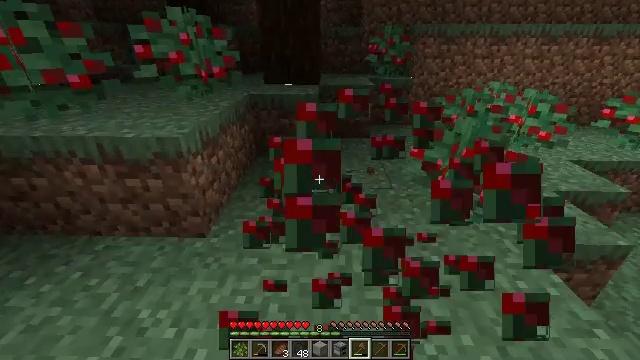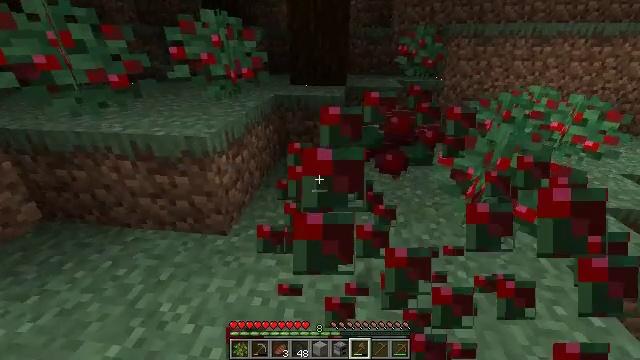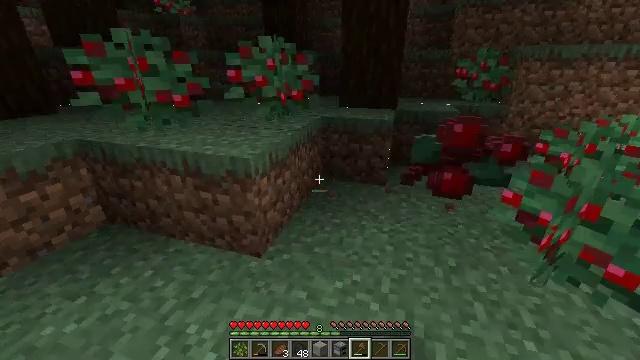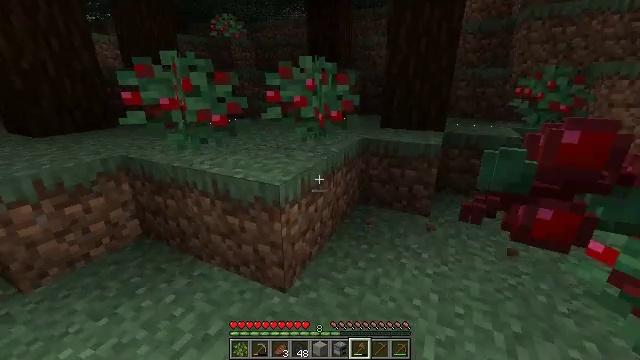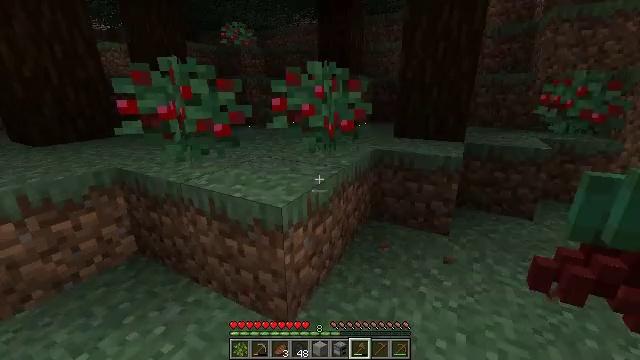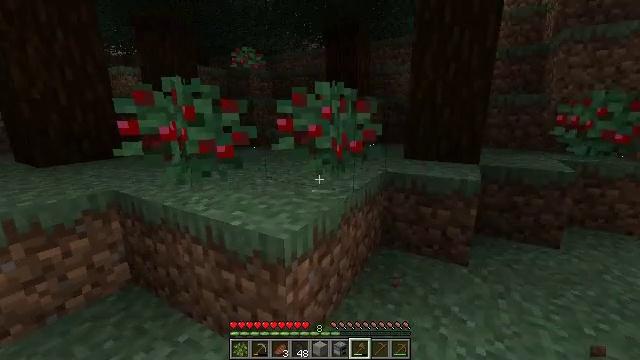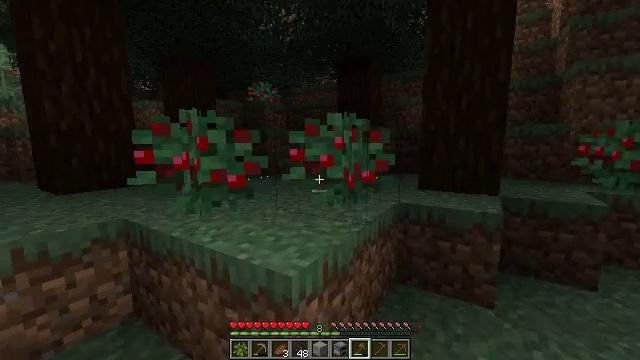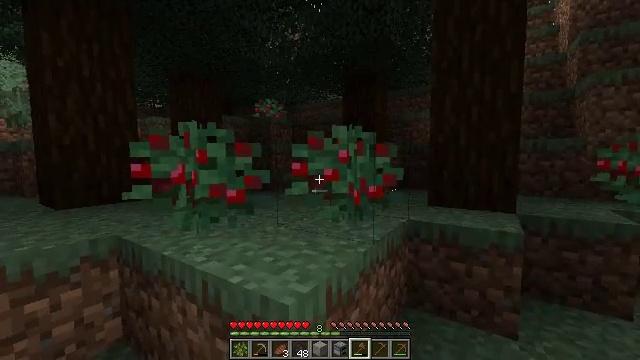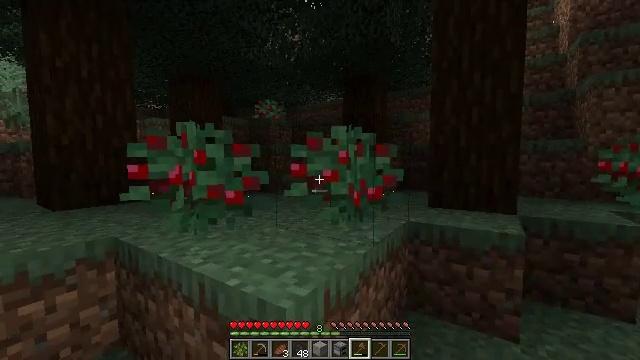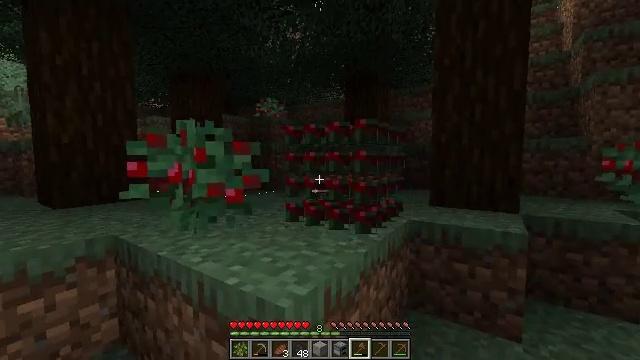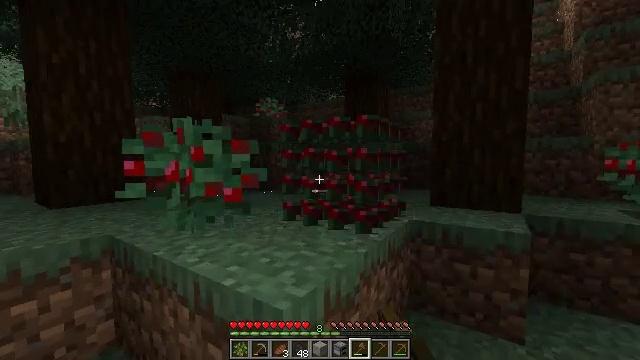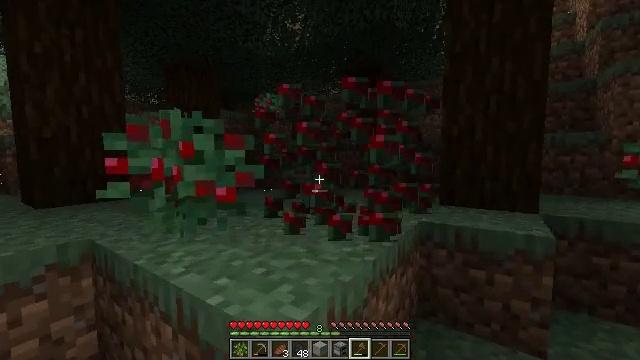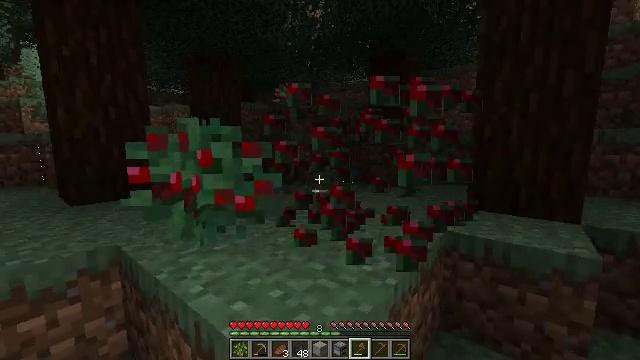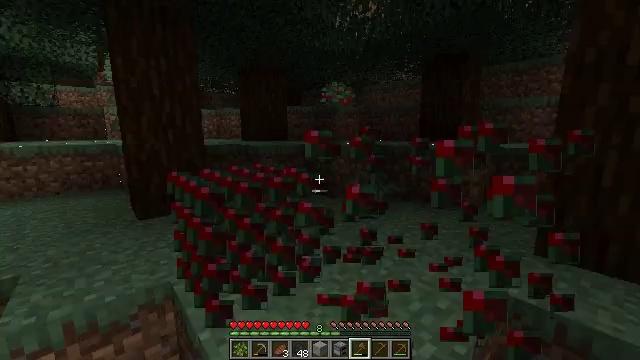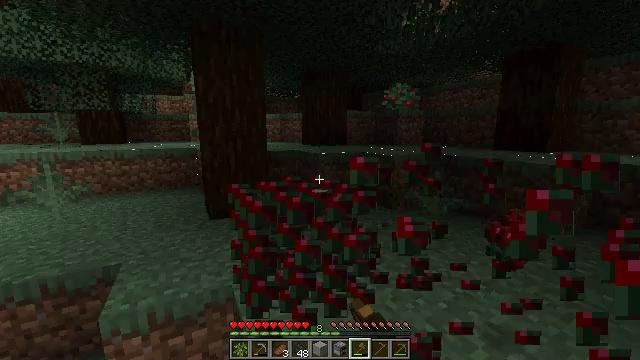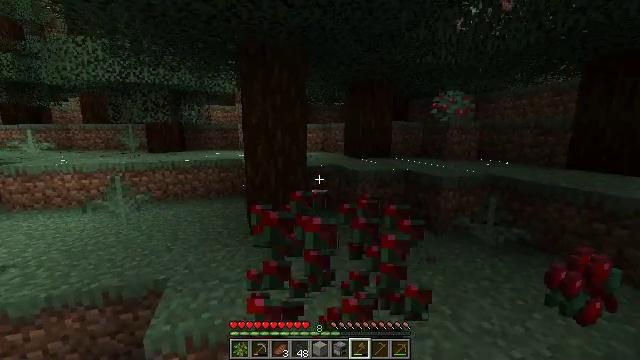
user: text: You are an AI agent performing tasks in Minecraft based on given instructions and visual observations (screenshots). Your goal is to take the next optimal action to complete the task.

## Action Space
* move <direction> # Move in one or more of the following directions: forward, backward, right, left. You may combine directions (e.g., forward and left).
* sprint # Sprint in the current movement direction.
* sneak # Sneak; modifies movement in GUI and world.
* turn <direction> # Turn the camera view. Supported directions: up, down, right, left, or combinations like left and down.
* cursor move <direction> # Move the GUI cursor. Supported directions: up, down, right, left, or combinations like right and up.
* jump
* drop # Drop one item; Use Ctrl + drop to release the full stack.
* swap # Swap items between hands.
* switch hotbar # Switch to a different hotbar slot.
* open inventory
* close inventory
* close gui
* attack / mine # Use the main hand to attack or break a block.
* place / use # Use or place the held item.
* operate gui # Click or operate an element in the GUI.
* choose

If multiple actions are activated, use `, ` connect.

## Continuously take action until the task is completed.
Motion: motion action
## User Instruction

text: Gather sweet berries from the bush.
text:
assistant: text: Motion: move forward, turn left, attack / mine
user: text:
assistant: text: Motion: move forward, turn left and up
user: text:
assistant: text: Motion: move forward, turn left and up
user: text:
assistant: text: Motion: move forward, turn left and up
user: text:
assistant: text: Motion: move forward, turn left and up
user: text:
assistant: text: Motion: turn left and up
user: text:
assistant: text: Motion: turn left and up
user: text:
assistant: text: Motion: no_op
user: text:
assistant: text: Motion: attack / mine
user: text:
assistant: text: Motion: move forward, attack / mine
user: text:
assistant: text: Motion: move forward, attack / mine
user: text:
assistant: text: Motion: move forward, turn left and down, attack / mine, jump
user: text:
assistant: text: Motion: move forward, turn left and down, attack / mine, jump
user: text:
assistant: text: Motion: move forward, turn left, attack / mine, jump
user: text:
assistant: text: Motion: move forward, turn left, attack / mine, jump
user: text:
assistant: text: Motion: move forward, turn left, jump
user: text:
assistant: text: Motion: move forward, turn left and down, attack / mine
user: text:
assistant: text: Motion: attack / mine
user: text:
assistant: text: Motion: turn down, attack / mine
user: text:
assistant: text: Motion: turn down, attack / mine
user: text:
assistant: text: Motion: turn right and down
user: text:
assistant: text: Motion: turn right and down
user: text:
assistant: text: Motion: turn left and down
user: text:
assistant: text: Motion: no_op
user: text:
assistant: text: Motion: turn right and up
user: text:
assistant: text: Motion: move forward, turn right and up
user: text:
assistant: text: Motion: move forward, turn right and up
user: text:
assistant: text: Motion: move forward, turn right and up
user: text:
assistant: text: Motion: move forward, sprint, turn up
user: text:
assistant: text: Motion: move forward, sprint